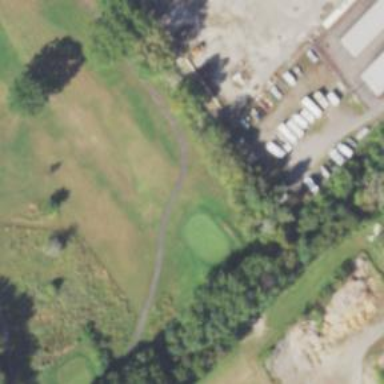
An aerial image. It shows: Golf hole.